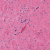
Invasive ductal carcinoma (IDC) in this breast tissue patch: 0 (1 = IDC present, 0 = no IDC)